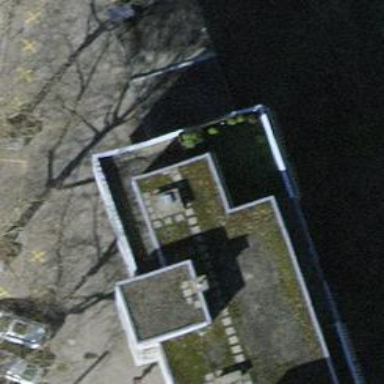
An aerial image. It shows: Garage with flat dark grey roof.